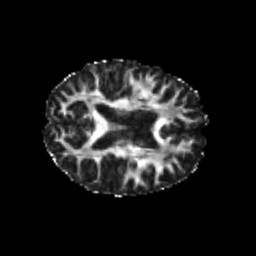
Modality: FA
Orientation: axial
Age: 24
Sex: female
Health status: healthy
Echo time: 0.074 s